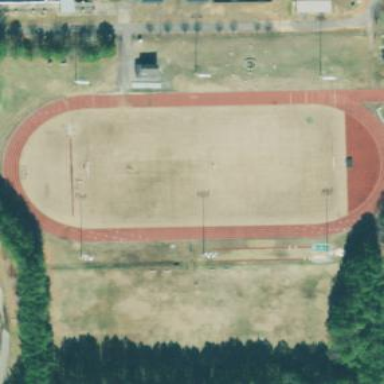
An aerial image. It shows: Athletics track located in leisure land area.